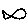
Label: fish